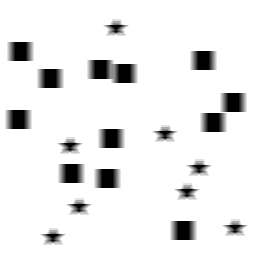
Squares: 12
Triangles: 0
Stars: 8
Total shapes: 20